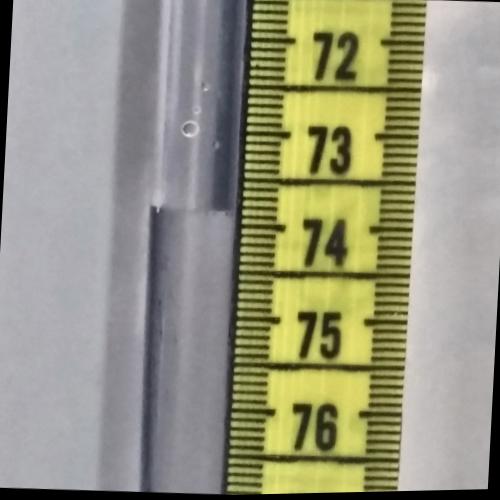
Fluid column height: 73.8 cm